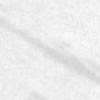
Label: change